Question: As you can see from screenshot below, I have view controller, which I am reusing. Depending which tab bar is selected, different view controller instances are created. But depending on tab bar, I would like to initialize my view controller differently, before 'viewDidLoad'. How can I achieve that?

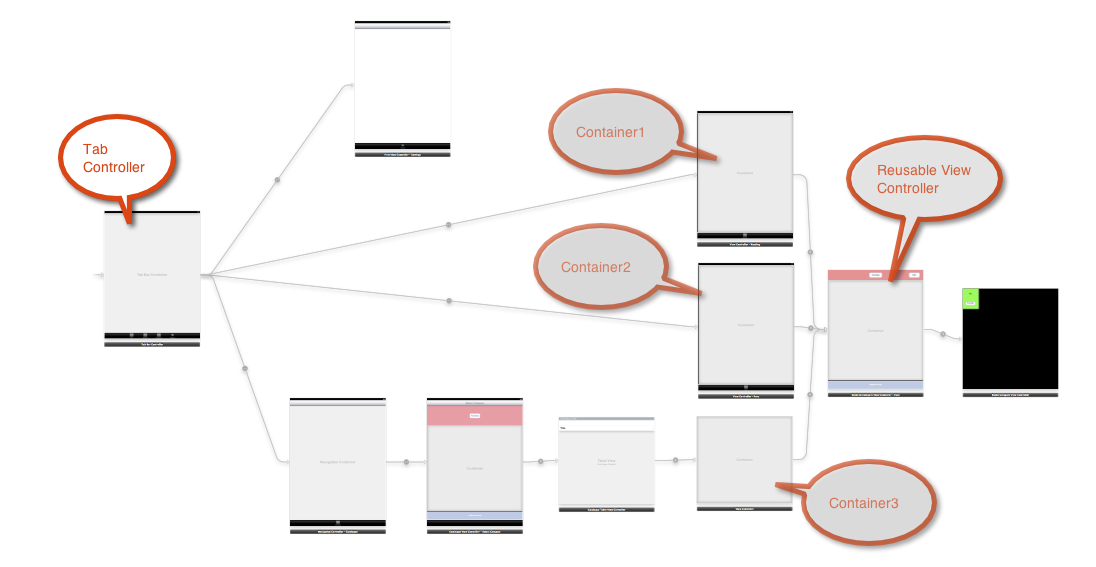
Answer: Do it in the prepareForSegue in the container view controller after making sure that your segue's are all named.
'''
-(void)prepareForSegue:(UIStoryboardSegue *)segue sender:(id)sender
{
if([segue.identifier isEqualToString:@"embedded"])
{
ReusableViewController* vc = (ReusableViewController*)segue.destinationViewController;
// setup vc customization here
}
}
'''